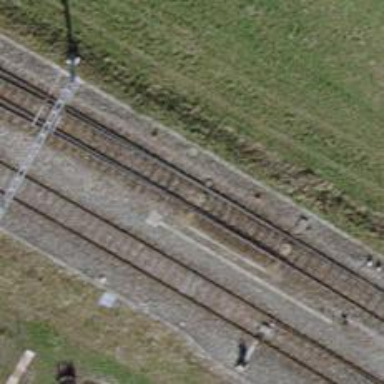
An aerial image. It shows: Railway switch.